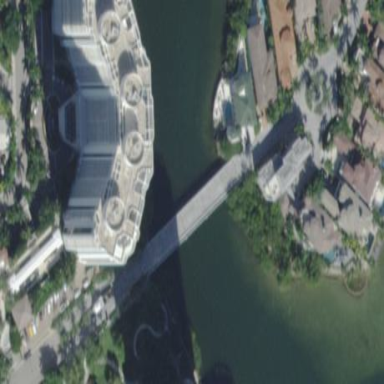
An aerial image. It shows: Man-made bridge.